Question: I really hope this is an easy fix but I couldn't find this particular answer anywhere on the forum.
I would really like to use the SharePoint functions I keep seeing on the internet but for some reason I can't get them to work in Visual Studio.
For example:
'''
SPUtility
'''
or
'''
SPDateFormat.DateTime
'''
I have the following:
'''
using Microsoft.SharePoint.Client;
'''
and I also have all the SharePoint references that I could find installed for this program. What am I missing?
I know SOME things work like:
'''
SharePointOnlineCredentials
CamlQuery
List
'''
But when I start typing "SP" I am not getting the Visual Studio pop up to let me know code exists that starts with "SP".
### screenshot of all my SharePoint References

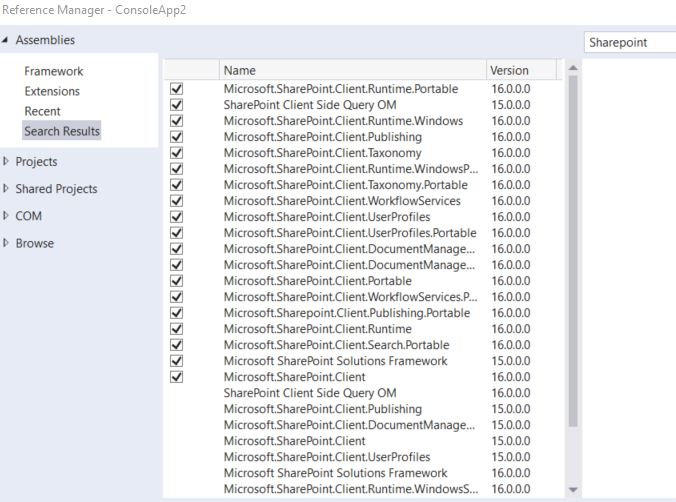
Answer: Those classes are all server object model classes. You'll need to use the client object model equivalents, like 'Microsoft.Sharepoint.Client.Utilities.Utility' instead.
And not all of the functionality of the server object model exists in the client object model, so in some cases you'll need to find different solutions to your problem, go without, or find a way to run code on the server, depending on what, specifically you need to do.